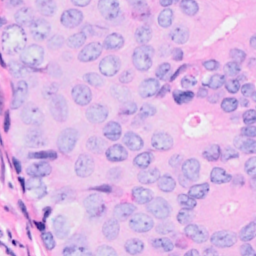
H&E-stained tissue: Breast